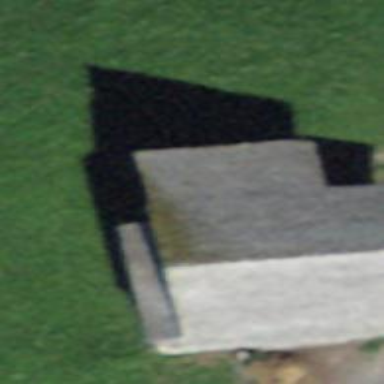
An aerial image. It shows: Rural barn.